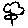
Label: flower